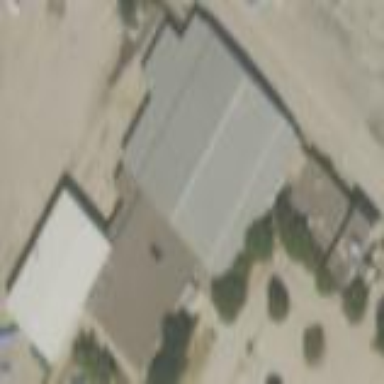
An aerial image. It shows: Hangar building located at airport.